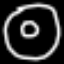
Label: donut